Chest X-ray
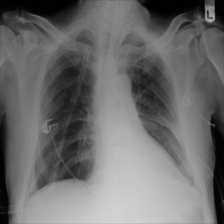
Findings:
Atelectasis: negative
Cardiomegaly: negative
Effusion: negative
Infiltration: negative
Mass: negative
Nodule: negative
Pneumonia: negative
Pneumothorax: negative
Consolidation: positive
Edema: negative
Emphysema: negative
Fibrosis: negative
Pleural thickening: negative
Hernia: negative